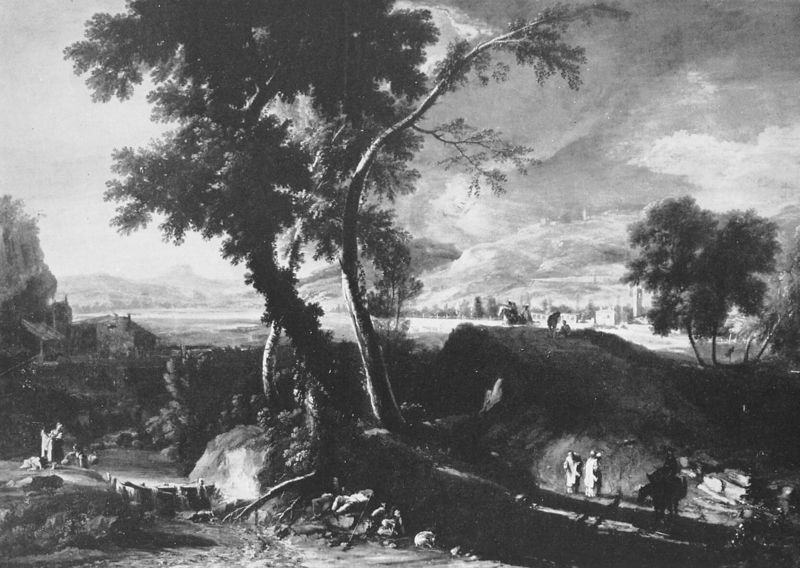
Titel: Paessaggio con Monaci e Lavandaie
Künstler: Marco Ricci
Institution: Venedig, Gallerie dell’Accademia
Schlagwörter: baum, berg, feuer, gemälde, gewitter, himmel, schatten, weiß, wolken, bäume, landschaft, menschen, stadt, licht, schwarz, tier, weg, erde, horizont, häuser, hügel, natur, wind, pferde, reiter, turm, berge, gebirge, dorf, schlucht, arbeiter, krieg, wetter, zerstörung, flucht, ruine, vulkan, wurzel, sex, schwarz weiß, schawrz, friedlich, lorrain, sw, sm